Question:
I have a table with rows from a database, to that table I do a foreach like you normally would to get the rows. The picture is above.
Well my project needs to have action buttons for the rows on the table so I created check boxes (all went smooth). Now my problem is that when I hit the submit button when my form is fully filled out for some reason the button does nothing. I have used the form helper in other pages of my project with no problem. Now I am getting my first problem.
This is my view for the table:
'''
<table id='waiting' class='display'>
<thead>
<tr>
<th>ID</th>
<th>A Number</th>
<th>First Name</th>
<th>Last Name</th>
<th>Reason for visit</th>
<th>Comments</th>
<th>Aid Year</th>
<th>Staff Comments</th>
<th>Staff Member</th>
<th>Options</th>
</tr>
</thead>
<tbody>
<?php foreach ($waiting as $row) { ?>
<tr>
<td><?php echo htmlspecialchars($row['id'], ENT_QUOTES, 'UTF-8'); ?></td>
<td><?php echo htmlspecialchars($this->encrypt->decode($row['anum']), ENT_QUOTES, 'UTF-8'); ?></td>
<td><?php echo htmlspecialchars($row['first'], ENT_QUOTES, 'UTF-8'); ?></td>
<td><?php echo htmlspecialchars($row['last'], ENT_QUOTES, 'UTF-8'); ?></td>
<td><?php echo htmlspecialchars($row['reason'], ENT_QUOTES, 'UTF-8'); ?></td>
<td><?php echo htmlspecialchars($row['studentcomments'], ENT_QUOTES, 'UTF-8'); ?></td>
<td><?php echo htmlspecialchars($row['aidyear'], ENT_QUOTES, 'UTF-8'); ?></td>
<td><?php echo htmlspecialchars($row['counselorcomments'], ENT_QUOTES, 'UTF-8'); ?></td>
<td>
<?php echo form_open('studentqueue_controller/counselorscreen'); ?>
<?php echo form_dropdown('namedrop', $names) ?></td>
<td>
<input type="checkbox" name="options" value="start" <?php echo form_checkbox('options','start') ?>Start</input>
<input type="checkbox" name="options" value="stop" <?php echo form_checkbox('options','stop') ?>Incactive</input>
</td>
</tr>
<?php } ; ?>
<?php echo form_submit('submit', 'Start Action'); ?>
<?php echo form_close(); ?>
'''
I start the form open in the loop as I need all the rows in table to have a action to them (start and terminate)
What am I missing here?
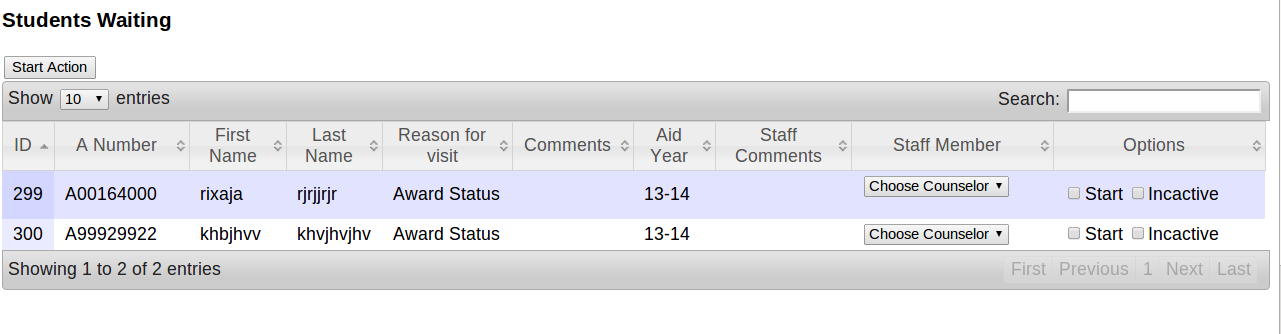
Answer: '''
<h3>Students Waiting</h3>
<table id='waiting' class='display'>
<thead>
<tr>
<th>ID</th>
<th>A Number</th>
<th>First Name</th>
<th>Last Name</th>
<th>Reason for visit</th>
<th>Comments</th>
<th>Aid Year</th>
<th>Staff Comments</th>
<th>Staff Member</th>
<th>Options</th>
</tr>
</thead>
<tbody>
<?php
foreach ($waiting as $row)
{
?>
<tr>
<td><?php echo htmlspecialchars($row['id'], ENT_QUOTES, 'UTF-8'); ?></td>
<td><?php echo anchor('studentqueue_controller/history/'.urlencode($row['anum']). '', $row['anum'], 'target="_blank"'); ?></td>
<td><?php echo htmlspecialchars($row['first'], ENT_QUOTES, 'UTF-8'); ?></td>
<td><?php echo htmlspecialchars($row['last'], ENT_QUOTES, 'UTF-8'); ?></td>
<td><?php echo htmlspecialchars($row['reason'], ENT_QUOTES, 'UTF-8'); ?></td>
<td><?php echo htmlspecialchars($row['studentcomments'], ENT_QUOTES, 'UTF-8'); ?></td>
<td><?php echo htmlspecialchars($row['aidyear'], ENT_QUOTES, 'UTF-8'); ?></td>
<td><?php echo htmlspecialchars($row['counselorcomments'], ENT_QUOTES, 'UTF-8'); ?></td>
<td>
<?php echo form_open('studentqueue_controller/counselorscreen'); ?>
<?php echo form_dropdown('namedrop', $names) ?></td>
<td>
<input type="checkbox" name="options" value="start" <?php echo form_checkbox('options','start') ?>Start</input>
<br />
<input type="checkbox" name="options" value="stop" <?php echo form_checkbox('options','stop') ?>Delete</input>
<?php echo form_submit('submit', 'Start Action'); ?>
<?php echo form_close(); ?>
</td>
</tr>
<?php
} ?>
</tbody>
</table>
'''
I put both the form_open and form close in a foreach and that did the trick.